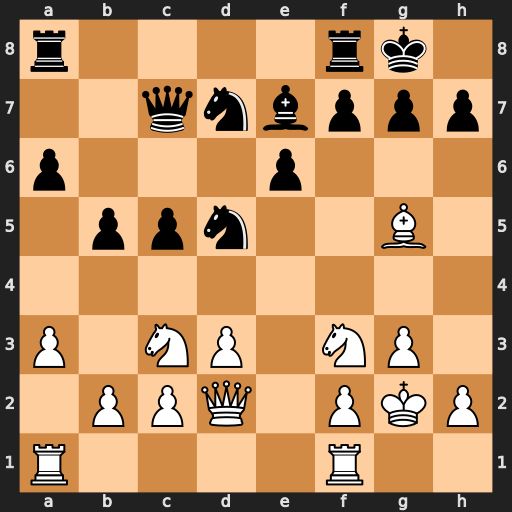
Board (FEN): r4rk1/2qnbppp/p3p3/1ppn2B1/8/P1NP1NP1/1PPQ1PKP/R4R2
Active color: w
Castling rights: -
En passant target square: -
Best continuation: Nxd5 exd5 Bxe7